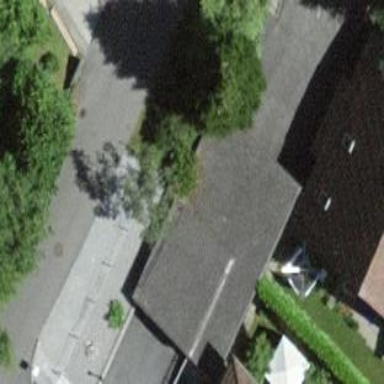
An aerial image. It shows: Shed building.